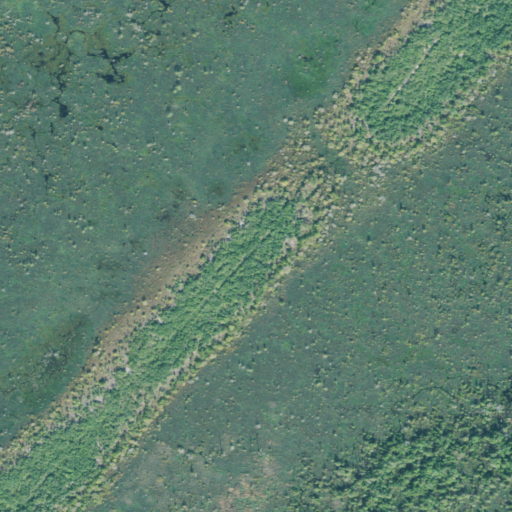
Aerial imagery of island in Georgia named Cravens Island containing only woody wetlands